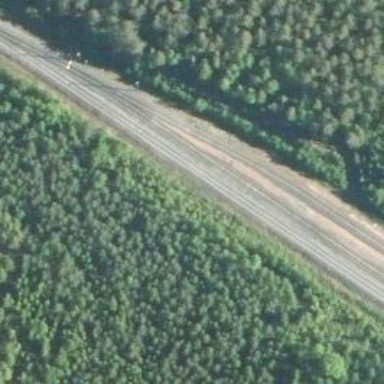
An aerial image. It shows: Wedge is used for the railway derail.